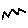
Label: zigzag